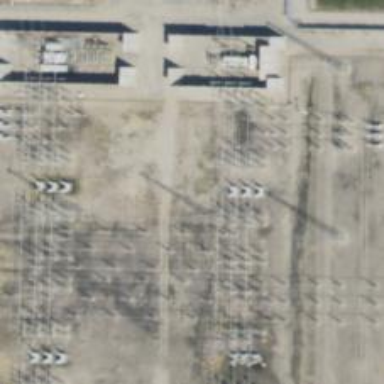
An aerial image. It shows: Switch used for power control.